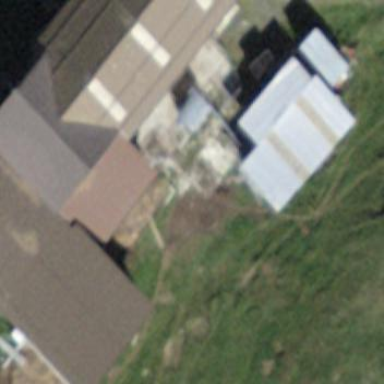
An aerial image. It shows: Gabled roof on farm auxiliary building.